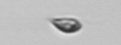
Label: Cryptophyta